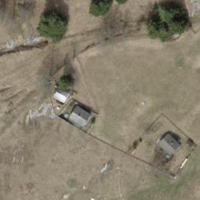
EUNIS habitat code: 23
Species observed at this site:
Minois dryas